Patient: sex M, age 37
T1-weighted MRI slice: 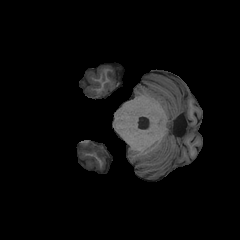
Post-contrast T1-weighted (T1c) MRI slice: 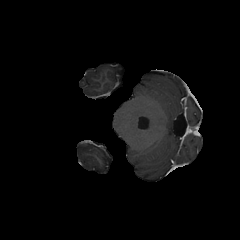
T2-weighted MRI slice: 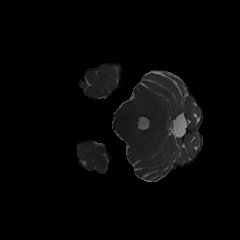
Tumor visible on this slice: no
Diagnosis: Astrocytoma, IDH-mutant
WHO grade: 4